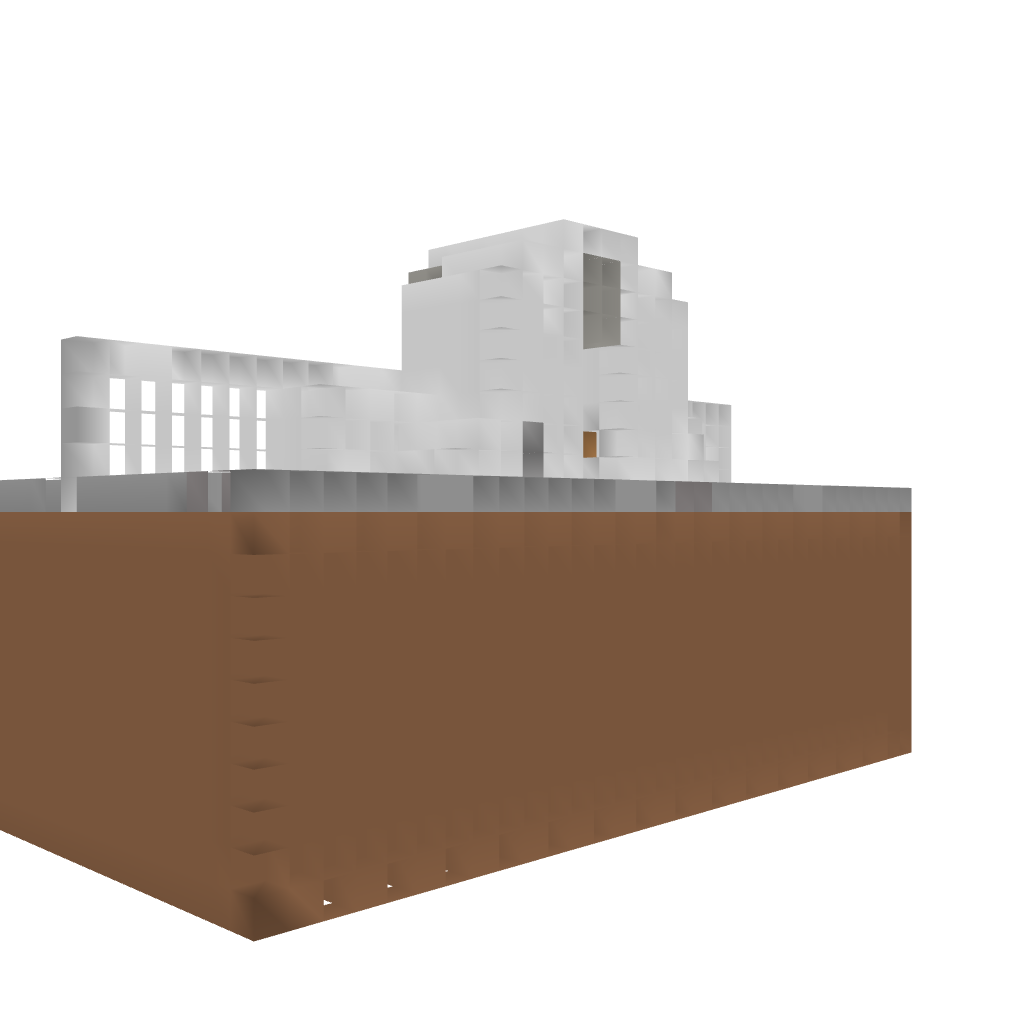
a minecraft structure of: Futuristic Redstone Gate